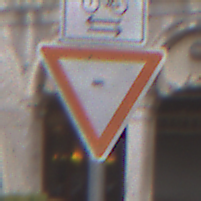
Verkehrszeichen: VorfahrtGewaehren
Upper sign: RichtungsangabeDurchPfeile9
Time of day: SunriseSunset
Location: Outdoor (Urban)
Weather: PartlyCloudy
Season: NotSpecified
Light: Natural